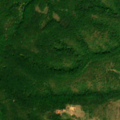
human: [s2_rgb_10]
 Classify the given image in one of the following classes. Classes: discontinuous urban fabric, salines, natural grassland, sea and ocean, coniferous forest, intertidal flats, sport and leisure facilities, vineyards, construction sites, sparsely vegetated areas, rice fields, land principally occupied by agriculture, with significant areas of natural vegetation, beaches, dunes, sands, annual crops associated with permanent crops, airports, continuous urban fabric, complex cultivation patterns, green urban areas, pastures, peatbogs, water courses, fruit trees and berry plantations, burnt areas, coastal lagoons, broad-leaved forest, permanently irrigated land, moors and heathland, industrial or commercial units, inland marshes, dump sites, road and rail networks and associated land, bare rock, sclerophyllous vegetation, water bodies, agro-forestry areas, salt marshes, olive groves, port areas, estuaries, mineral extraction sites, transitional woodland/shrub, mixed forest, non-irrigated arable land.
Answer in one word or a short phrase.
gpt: land principally occupied by agriculture, with significant areas of natural vegetation, broad-leaved forest